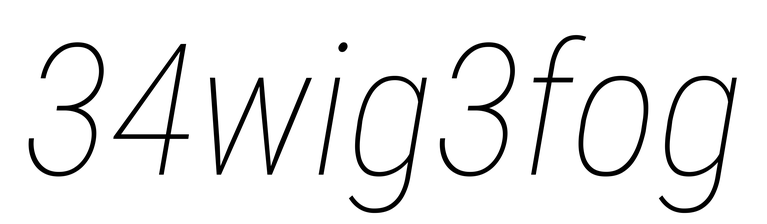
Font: Roboto-Italic_Condensed_Thin_Italic